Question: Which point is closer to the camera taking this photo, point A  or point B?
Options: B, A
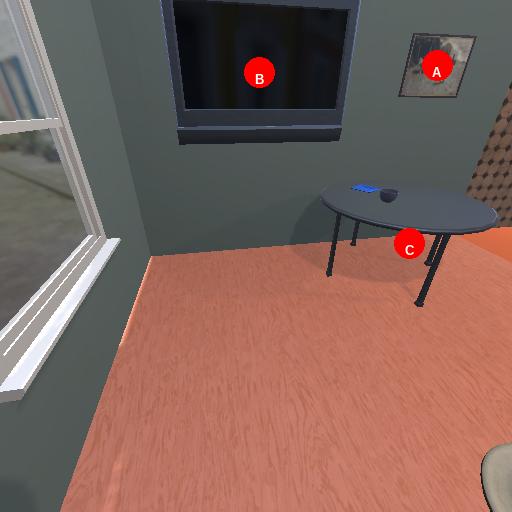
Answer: B